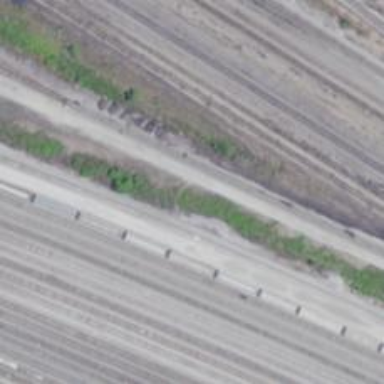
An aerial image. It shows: Very large railway yard serving the purposes of both manifest and maintenance.